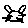
Label: cat